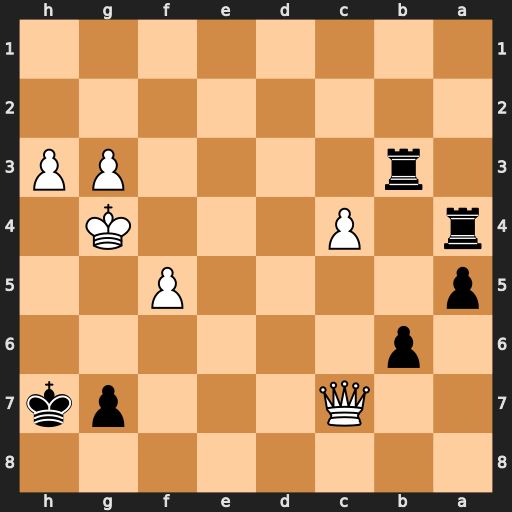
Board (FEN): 8/2Q3pk/1p6/p4P2/r1P3K1/1r4PP/8/8
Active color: b
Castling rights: -
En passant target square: -
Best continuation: Rxc4+ Qxc4 Rb4